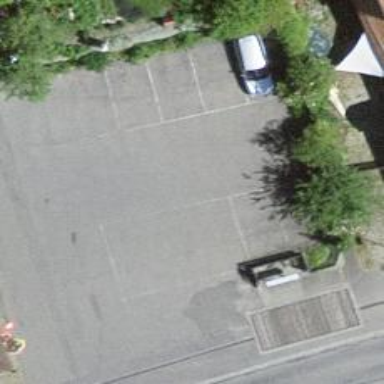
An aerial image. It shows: Parking area with surface.